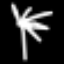
Label: palm tree